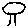
Label: tree